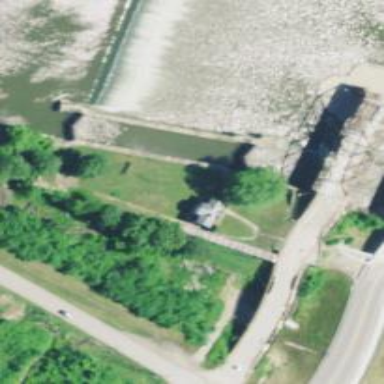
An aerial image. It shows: Lock gate on waterway.